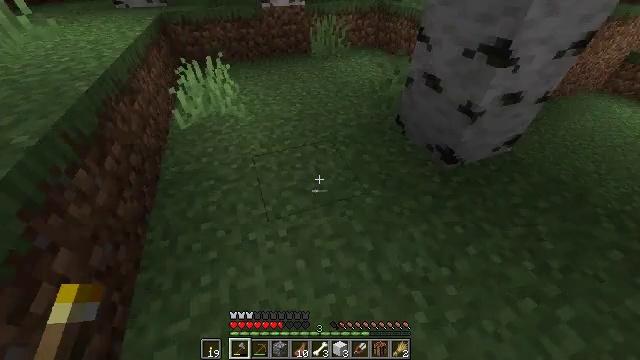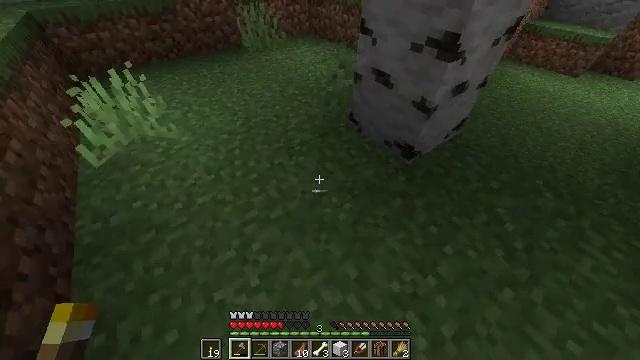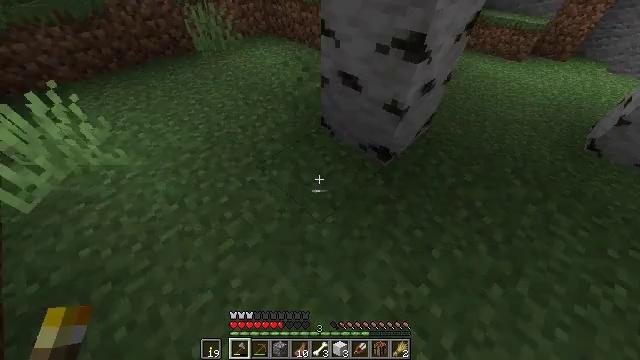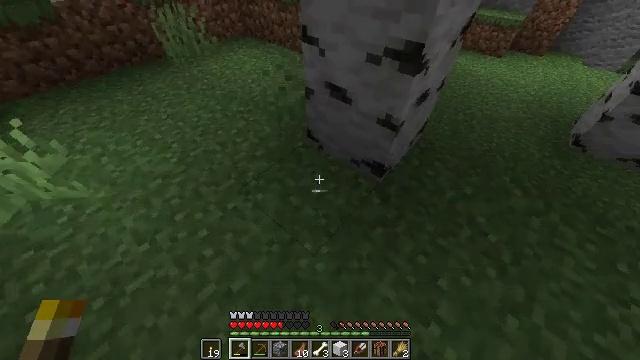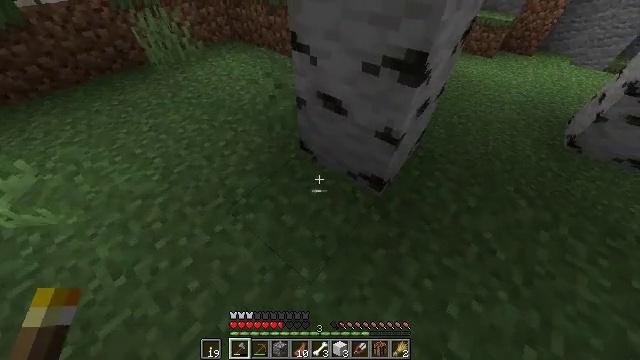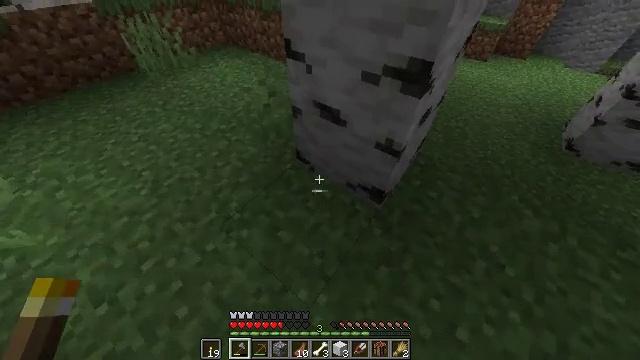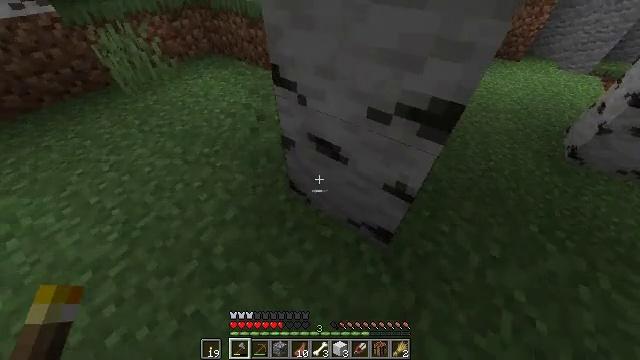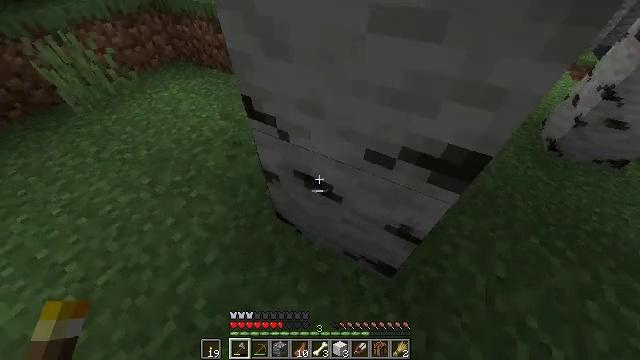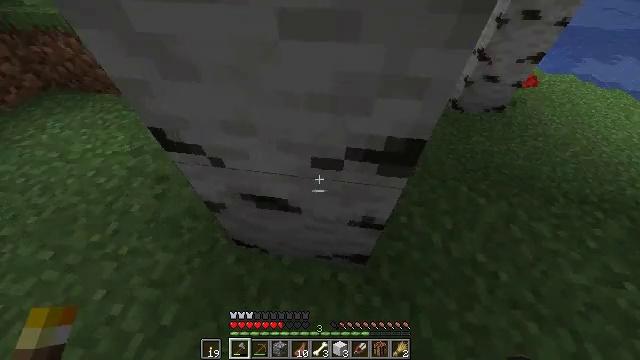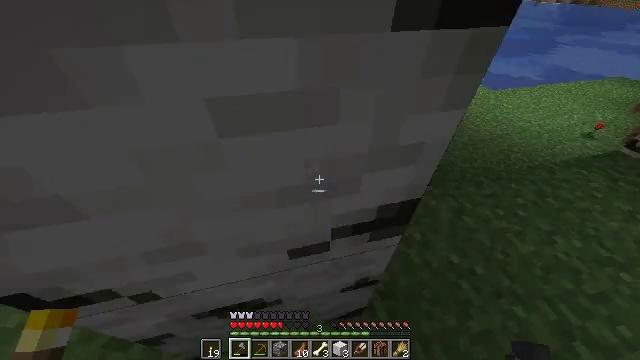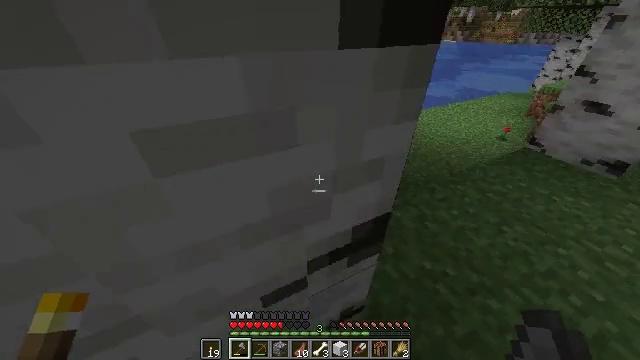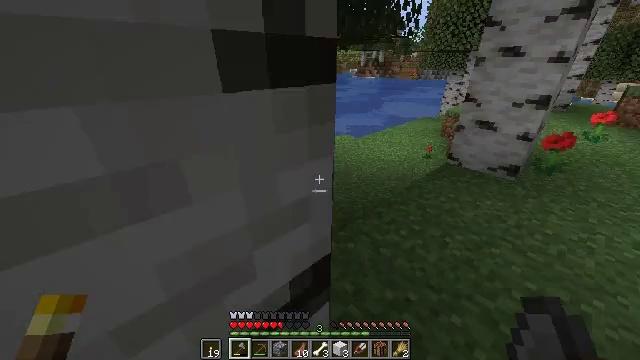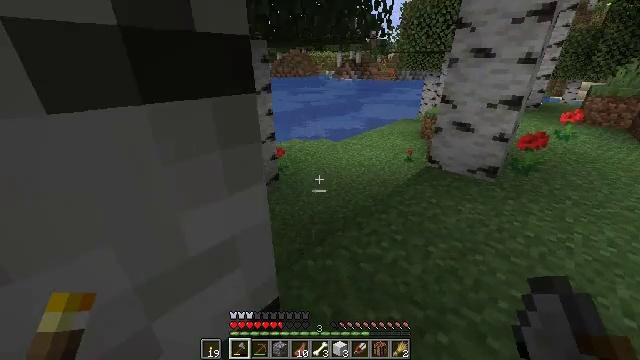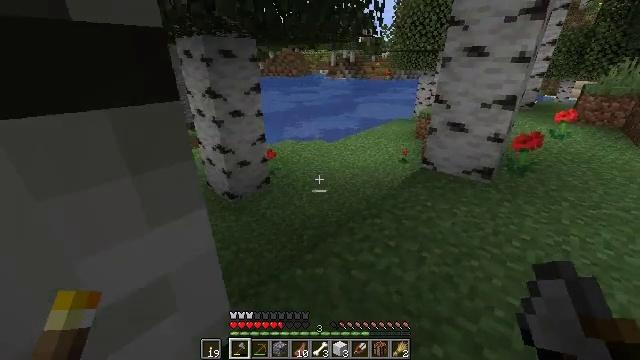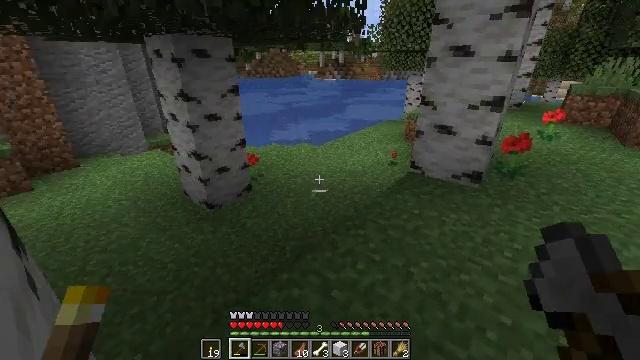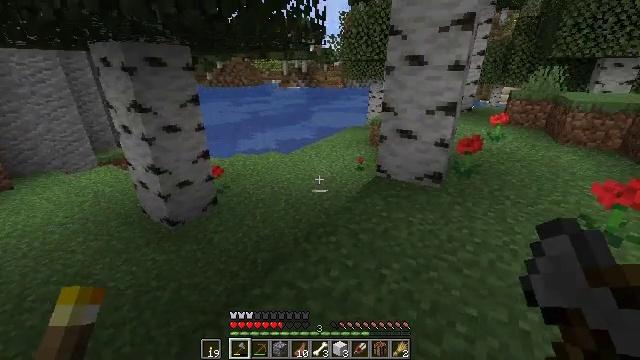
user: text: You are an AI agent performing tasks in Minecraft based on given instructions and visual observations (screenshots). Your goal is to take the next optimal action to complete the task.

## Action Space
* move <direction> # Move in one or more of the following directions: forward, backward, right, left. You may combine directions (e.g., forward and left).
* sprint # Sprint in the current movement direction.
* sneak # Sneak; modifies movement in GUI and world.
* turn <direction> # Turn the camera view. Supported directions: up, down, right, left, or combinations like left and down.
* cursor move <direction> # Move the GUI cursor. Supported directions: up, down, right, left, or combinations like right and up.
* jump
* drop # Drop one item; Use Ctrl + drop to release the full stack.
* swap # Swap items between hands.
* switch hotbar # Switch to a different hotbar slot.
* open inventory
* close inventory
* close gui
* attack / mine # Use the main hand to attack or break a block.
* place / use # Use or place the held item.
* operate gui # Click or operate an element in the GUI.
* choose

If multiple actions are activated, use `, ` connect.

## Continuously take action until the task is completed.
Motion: motion action
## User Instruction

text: Break the poppy plant.
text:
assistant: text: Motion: move forward, turn right and down
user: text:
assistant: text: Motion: move forward, turn right and down
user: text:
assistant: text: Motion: move forward, turn right
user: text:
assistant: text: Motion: move forward, turn right
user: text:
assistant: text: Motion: move forward, turn right
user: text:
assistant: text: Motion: move forward, turn right
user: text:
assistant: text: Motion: move forward, turn right
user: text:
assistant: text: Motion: move forward, turn right and down
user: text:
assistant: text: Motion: move forward, turn right and up
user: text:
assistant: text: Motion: move forward, turn right and up
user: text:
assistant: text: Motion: move forward, turn right and up
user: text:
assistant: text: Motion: move forward, turn right and up
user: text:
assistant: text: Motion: move forward, turn right
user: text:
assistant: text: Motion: move forward, turn right
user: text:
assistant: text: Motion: move forward, turn right and up
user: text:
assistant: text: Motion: move forward, turn right
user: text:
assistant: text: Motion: move forward, turn right
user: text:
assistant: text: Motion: move forward
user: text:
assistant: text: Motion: move forward
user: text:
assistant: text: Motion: move forward
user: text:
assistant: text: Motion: move forward
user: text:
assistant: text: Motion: move forward
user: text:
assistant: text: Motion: move forward, turn right and down
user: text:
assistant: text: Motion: move forward and move right, turn right
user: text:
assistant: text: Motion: move forward and move right
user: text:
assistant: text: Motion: move forward and move right
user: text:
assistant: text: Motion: move forward and move right
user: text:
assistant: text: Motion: move forward and move right, turn down
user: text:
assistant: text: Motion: move forward, turn down, attack / mine
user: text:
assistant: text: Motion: move forward, turn down, attack / mine